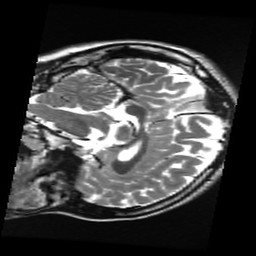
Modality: T2w
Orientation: sagittal
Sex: female
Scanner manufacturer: ge
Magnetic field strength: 3 T
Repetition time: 5 s
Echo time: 0.1017 s